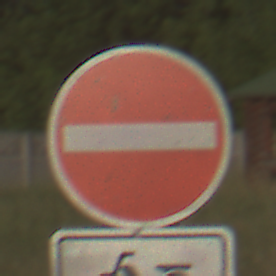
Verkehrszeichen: VerbotDerEinfahrt
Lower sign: EinspurigeFahrzeugeFrei2
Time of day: MorningAfternoon
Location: Outdoor (Nature)
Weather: Clear
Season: NotSpecified
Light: Natural